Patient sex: M
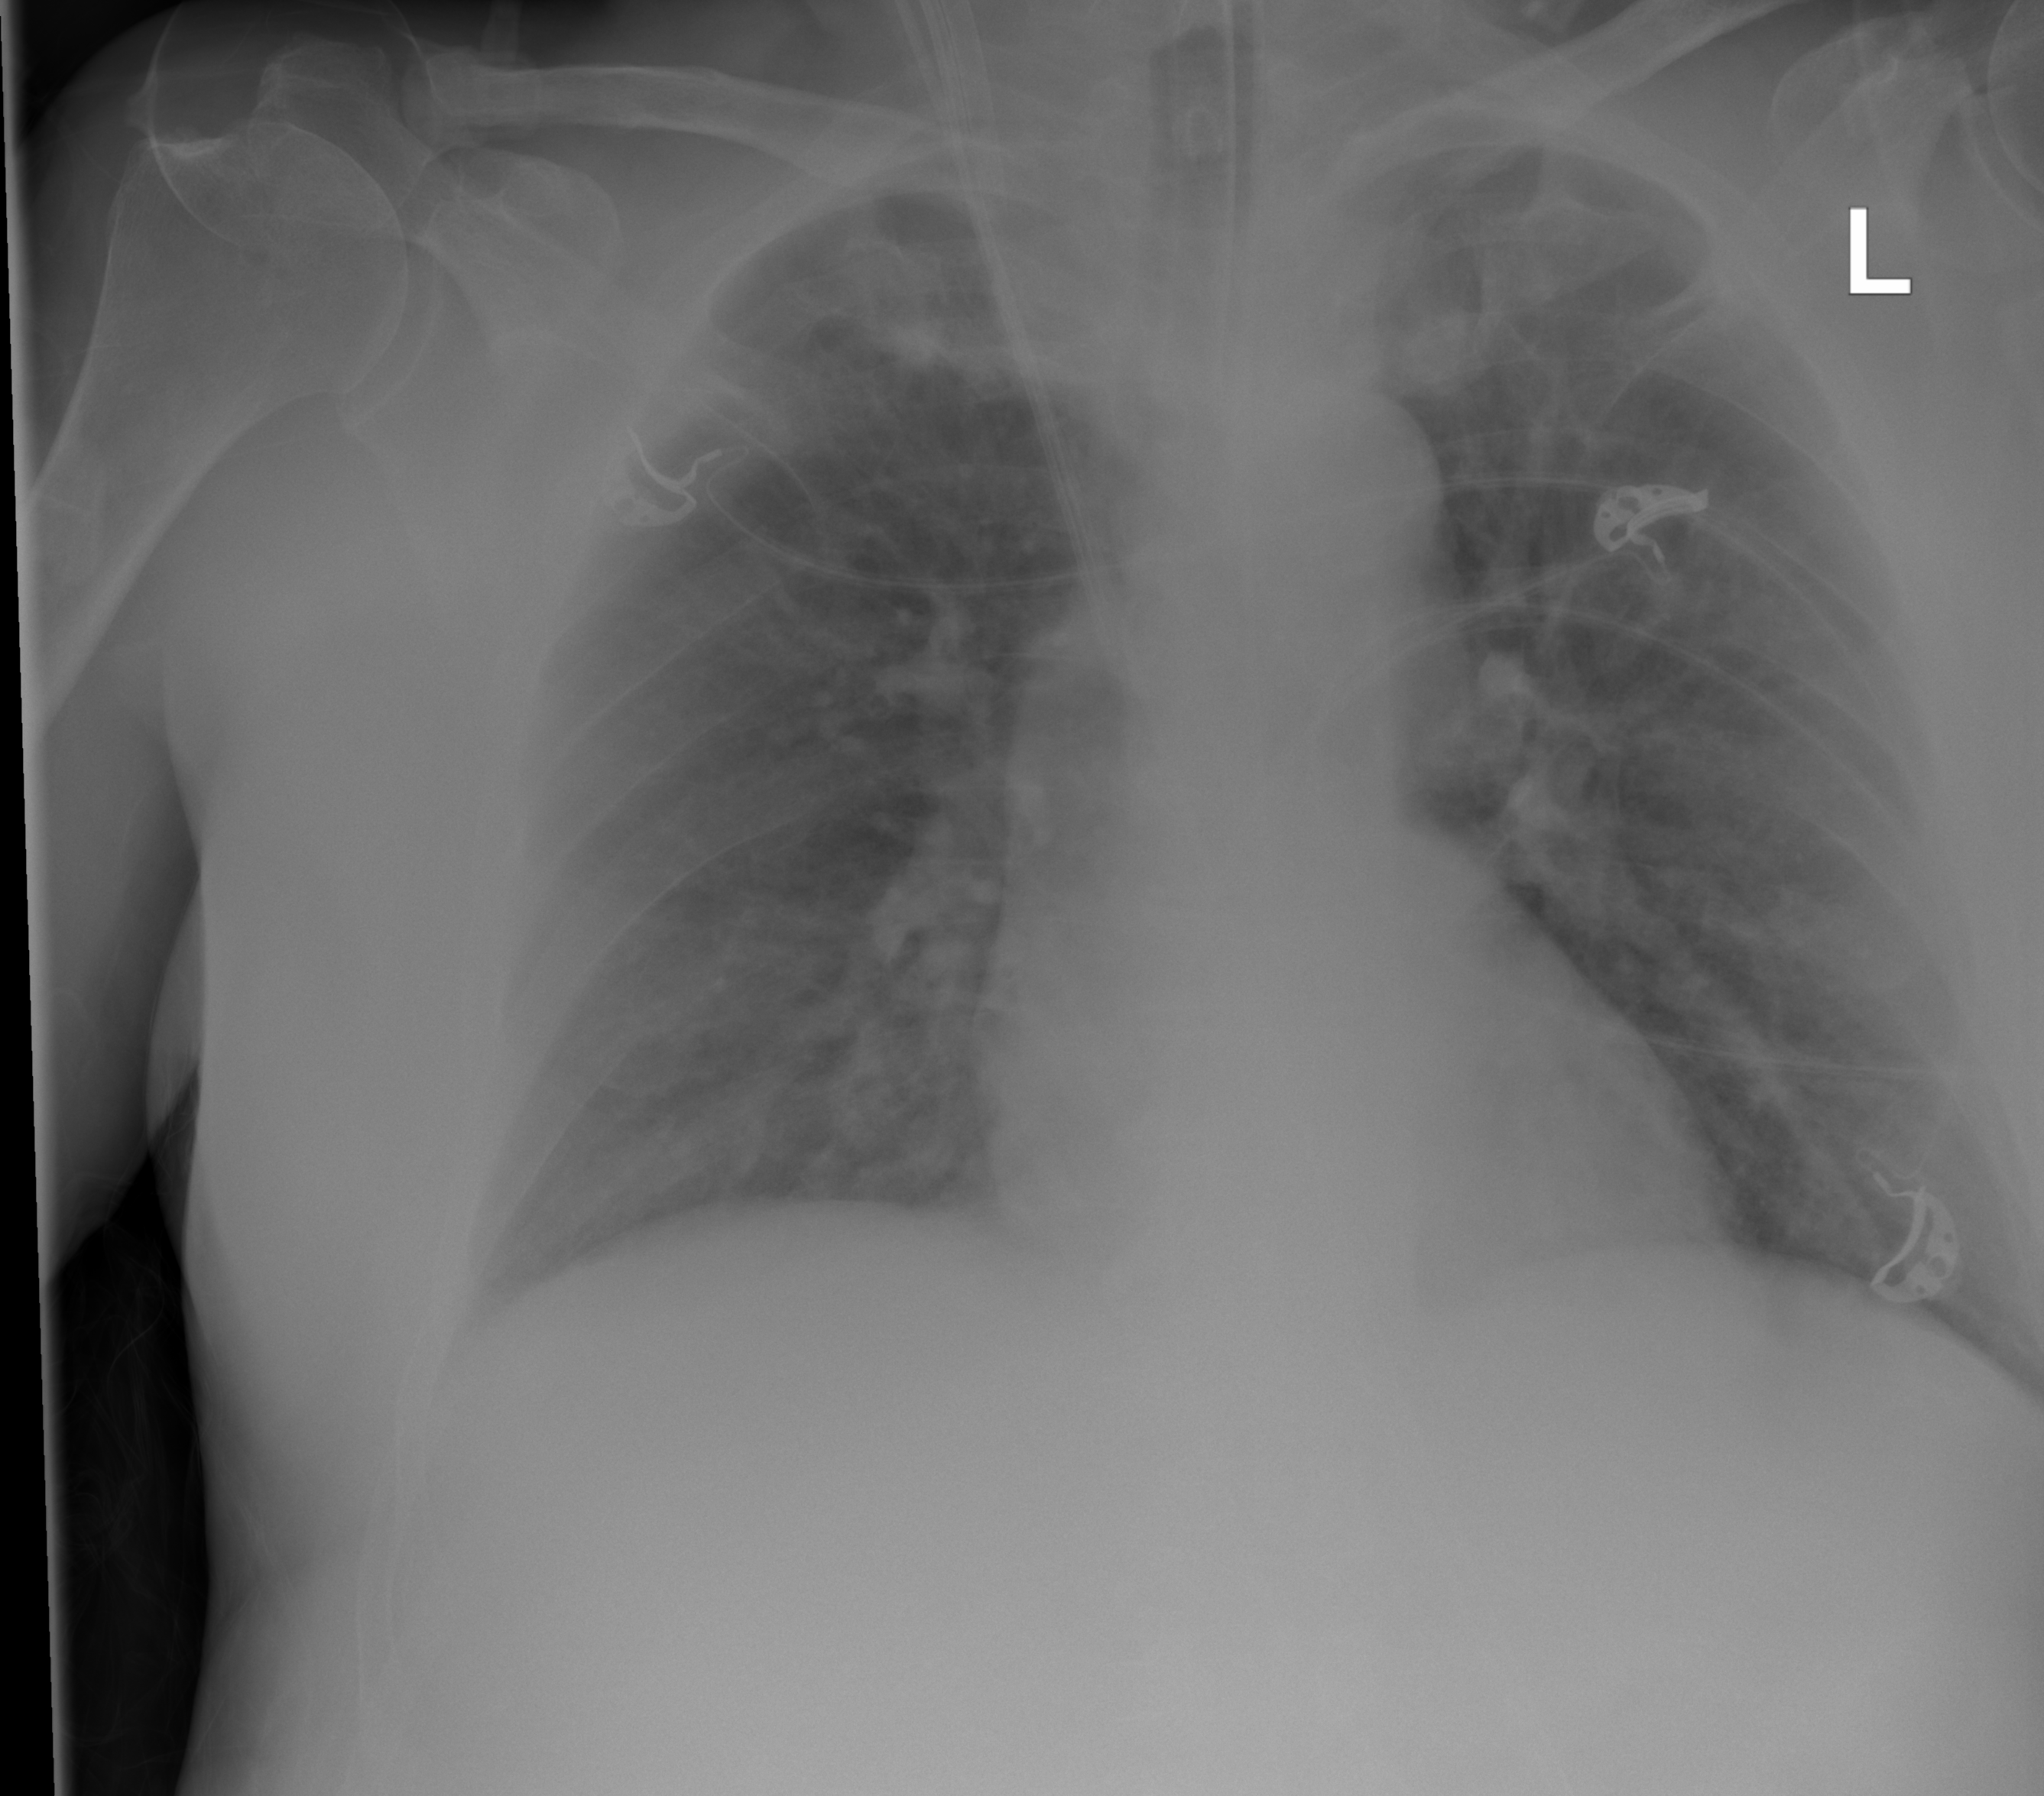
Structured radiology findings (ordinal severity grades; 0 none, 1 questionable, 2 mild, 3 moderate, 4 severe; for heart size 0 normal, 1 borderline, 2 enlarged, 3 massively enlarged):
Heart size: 0
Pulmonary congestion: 0
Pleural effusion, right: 0
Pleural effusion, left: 0
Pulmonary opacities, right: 0
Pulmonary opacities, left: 0
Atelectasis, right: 2
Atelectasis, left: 1